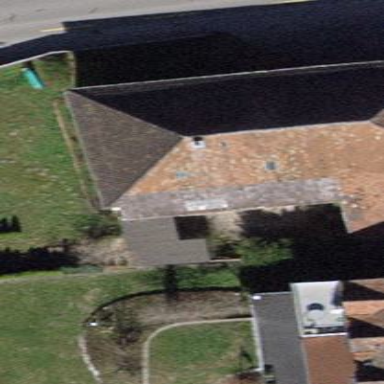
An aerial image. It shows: Simple house.